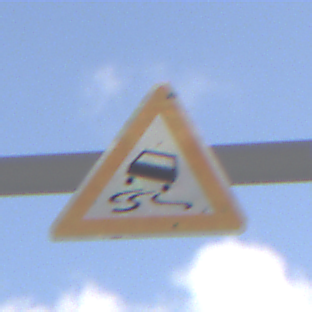
Verkehrszeichen: SchleuderOderRutschgefahr
Umgebung: Outdoor, RoadRail
Tageszeit: Midday
Wetter: PartlyCloudy
Licht: Natural
Jahreszeit: NotSpecified
Kontrast: HighContrast